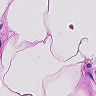
Metastatic tissue present: no